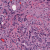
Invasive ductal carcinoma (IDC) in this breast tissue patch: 1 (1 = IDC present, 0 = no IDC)